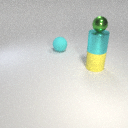
large cyan metal cylinder below small green metal sphere